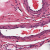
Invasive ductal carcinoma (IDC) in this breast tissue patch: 0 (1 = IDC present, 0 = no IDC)